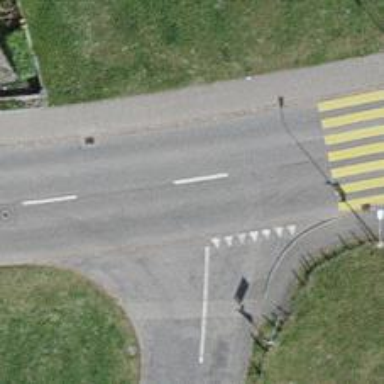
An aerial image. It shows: Secondary road with asphalt surface.